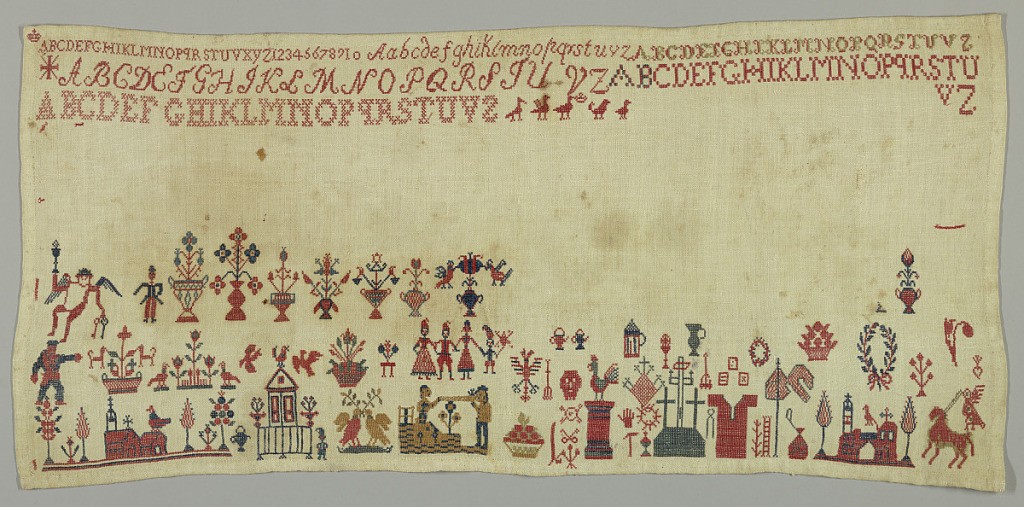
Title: Sampler
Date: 1850–1900
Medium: cotton embroidery on linen foundation Technique: embroidered in cross stitch on plain weave foundation
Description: A horizontal rectangle with red, blue and mustard color stitching on natural ground.  At the top are six different alphabets in red introduced by crown and Maltese cross and followed by birds. Religious and domestic spot motifs are densely arranged at the bottom. A large unembroidered space in between indicates that the sampler is unfinished. It shows a strong German/Austrian influence.